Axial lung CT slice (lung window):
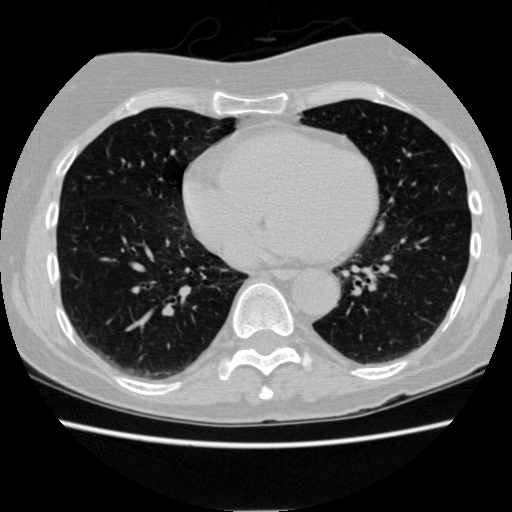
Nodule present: no